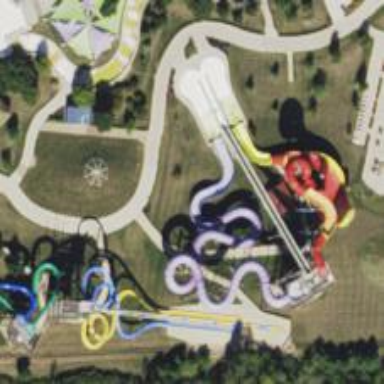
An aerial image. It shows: Water slide attraction.